Question: I created a many2many field in odoo, but when I view it in the calendar view it displays the id but I want display name.

The field definition is:
'''
doctor = fields.Many2many('crm.account.doctor.line',
'crm_account_doctor_name',
'doctor_name','id', required=True)
'''
The XML:
'''
<record id="doctor_calender" model="ir.ui.view">
<field name="model">plan.new</field>
<field name="arch" type="xml">
<calendar color="state" date_start="date" mode="month" quick_add="False" >
<field name="doctor" write_model="crm.account.doctor.line" write_field="doctor" avatar_model="crm.account.doctor.line"/>
</calendar>
</field>
</record>
'''
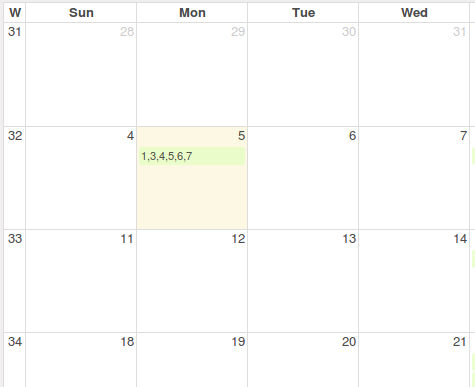
Answer: I don't know of a good way to do what you're asking for. What I would do is define a computed field with the display string you're looking for and use that in the view.
'''
display_doctor = fields.Char(string='Display String for doctor field',
compute='_compute_display_doctor')
def _compute_display_doctor(self):
'''
Compute the display string for the doctor field
'''
for record in self:
display_str = ','.join(record.doctor.mapped('name'))
record.display_doctor = display_str
'''
Then in the xml you can use that field instead of the 'many2many' version.